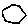
Label: hexagon